Question: I am using a 'FileInputStream' to read from a 'File' object. My program is able to read the text file when run in the Eclipse IDE, but not when it is run as a JAR file.
I am exporting it as a 'JAR file' and not a 'Runnable JAR file', and I know that the text file is already included in the JAR file because I extracted it to check.
This is what my file structure looks like:

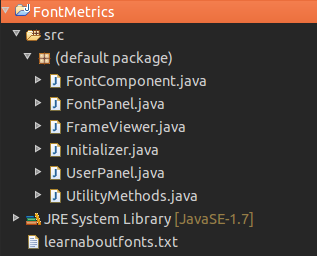
Answer: I would suggest you to put your 'learnaboutfonts.txt' inside 'src' folder(not inside package) and read file in source code like the following:
'''
Resource resource = new ClassPathXmlApplicationContext().getResource("classpath:learnaboutfonts.txt");
InputStream is = resource.getInputStream();
BufferedReader br = new BufferedReader(new InputStreamReader(is));
'''
And you can use 'br' as you want to use. Happy Coding.